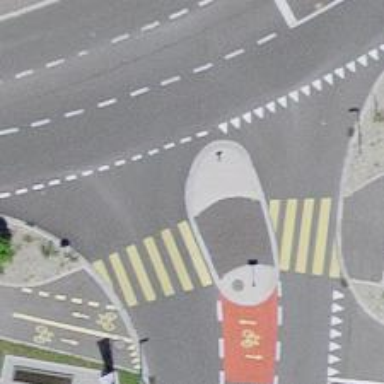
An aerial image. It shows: Marked zebra crossing on the road.